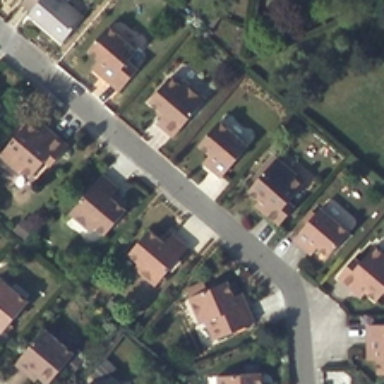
Some buildings and many green trees are in a medium residential area .